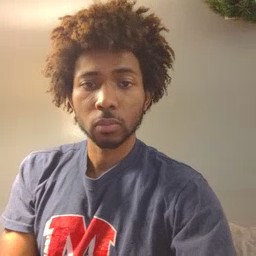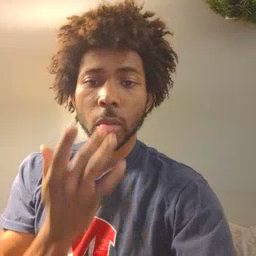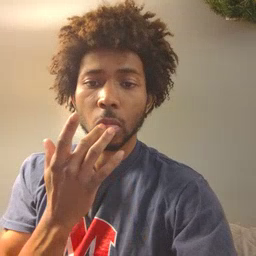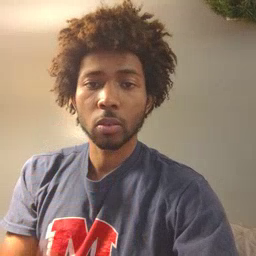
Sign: taste